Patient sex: M
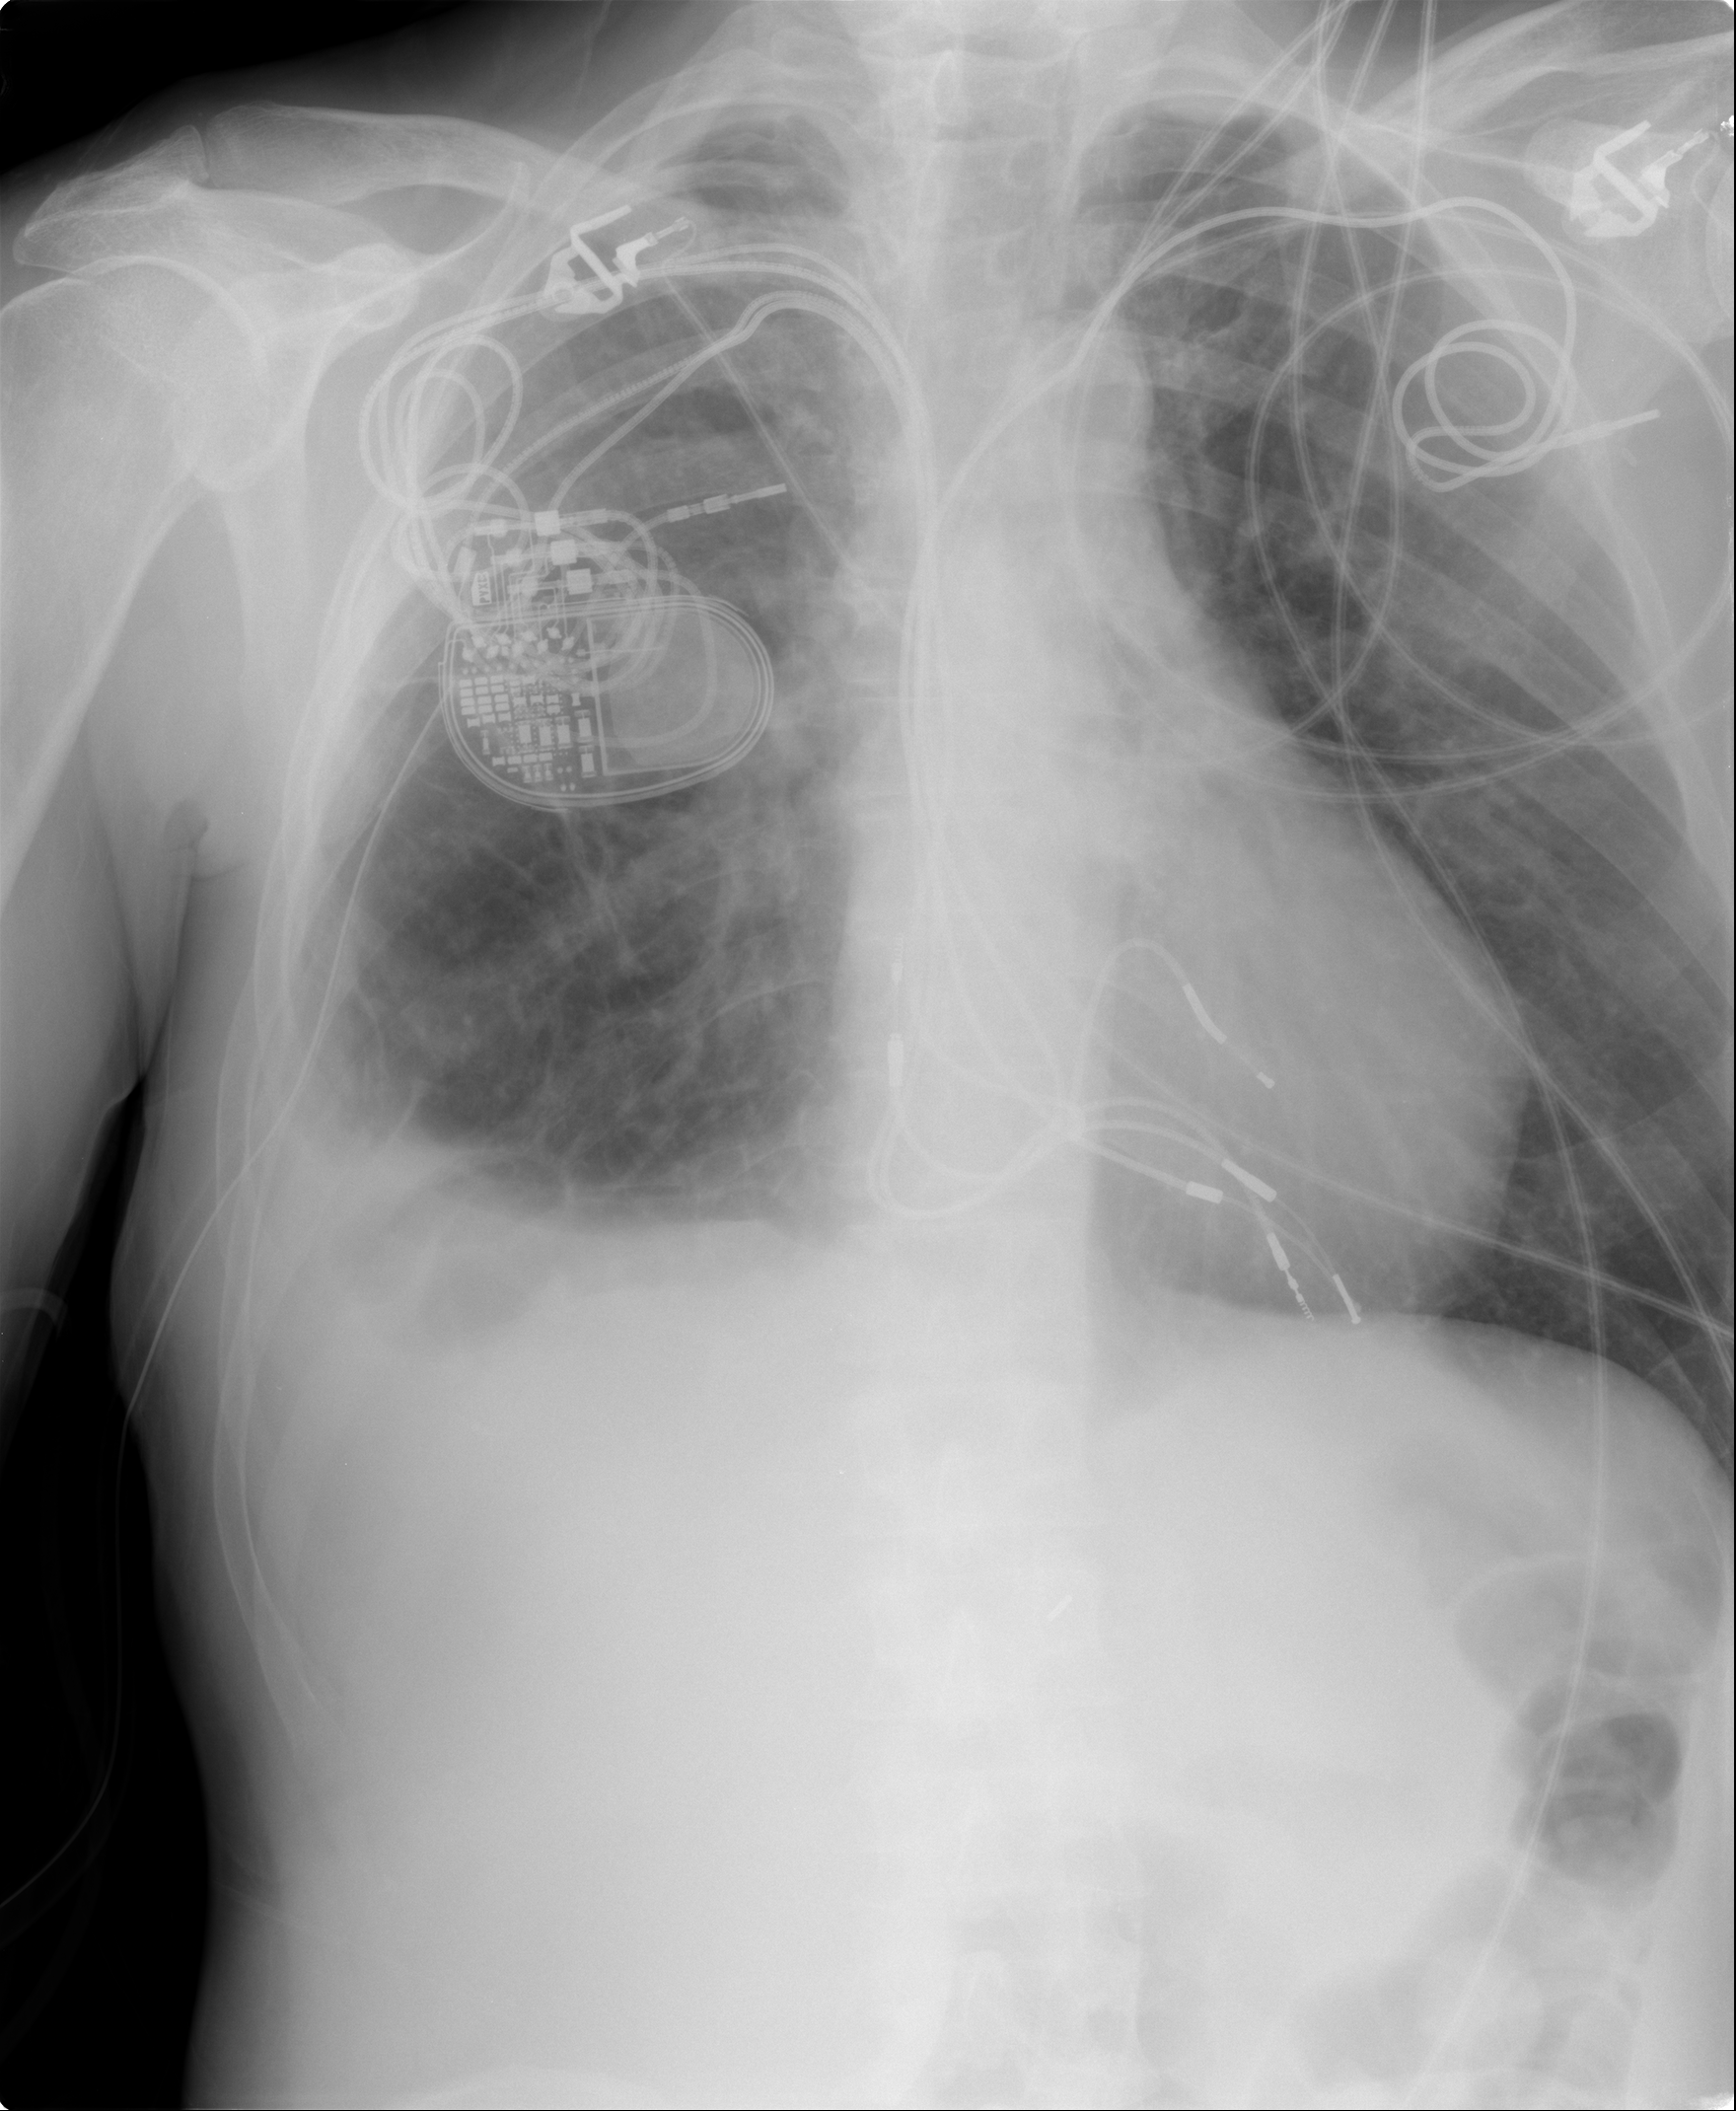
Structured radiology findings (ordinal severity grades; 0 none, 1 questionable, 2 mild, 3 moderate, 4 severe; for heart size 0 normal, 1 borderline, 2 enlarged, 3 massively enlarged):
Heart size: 0
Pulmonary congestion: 1
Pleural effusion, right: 2
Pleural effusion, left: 1
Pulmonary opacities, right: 0
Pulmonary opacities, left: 0
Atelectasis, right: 2
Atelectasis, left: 0